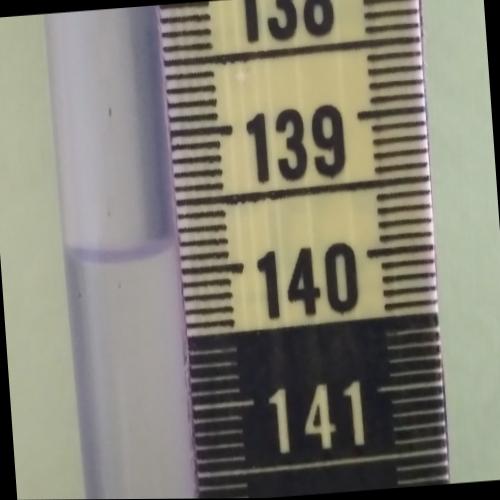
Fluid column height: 139.8 cm